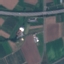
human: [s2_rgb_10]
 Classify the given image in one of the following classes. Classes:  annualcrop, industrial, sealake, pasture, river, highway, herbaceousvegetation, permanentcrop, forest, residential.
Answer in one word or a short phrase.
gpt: Highway